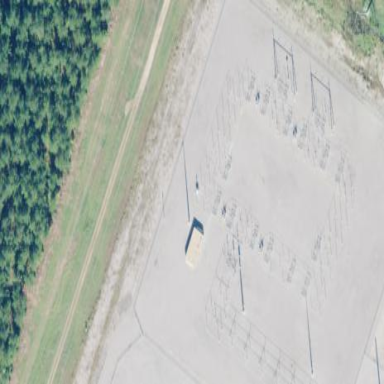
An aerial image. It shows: Fence surrounds transmission level power substation.